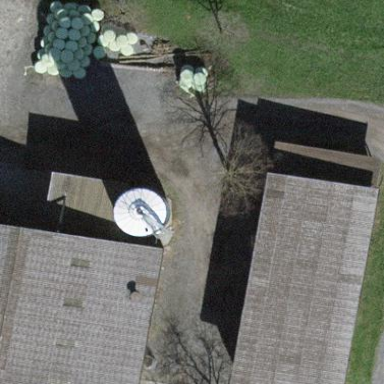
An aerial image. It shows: Farm auxiliary building.